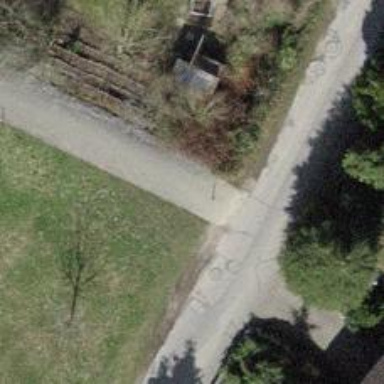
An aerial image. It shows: Bollard barrier.